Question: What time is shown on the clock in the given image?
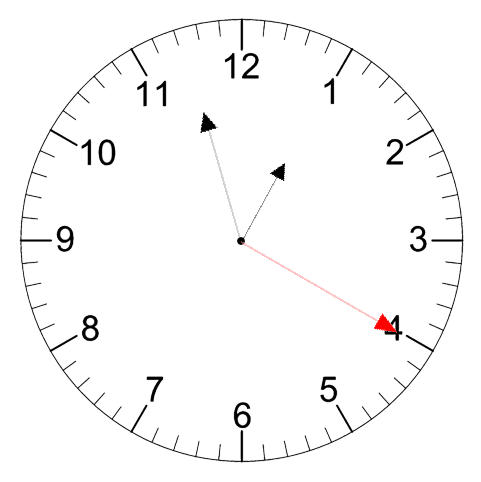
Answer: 12:57:20